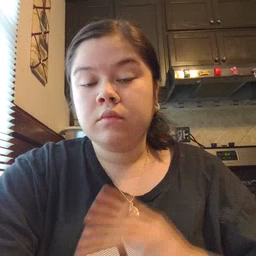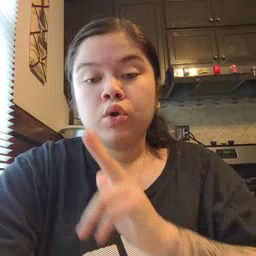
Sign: underwear